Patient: sex M, age 61
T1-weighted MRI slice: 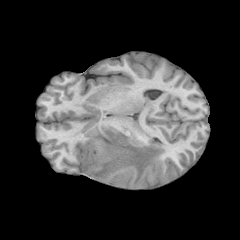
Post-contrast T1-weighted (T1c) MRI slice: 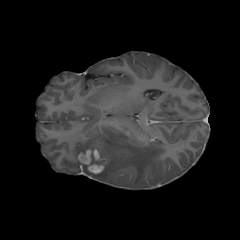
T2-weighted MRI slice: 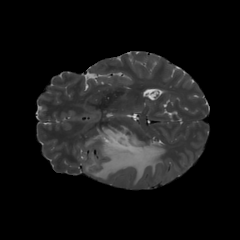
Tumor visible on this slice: yes
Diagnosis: Glioblastoma, IDH-wildtype
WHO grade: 4